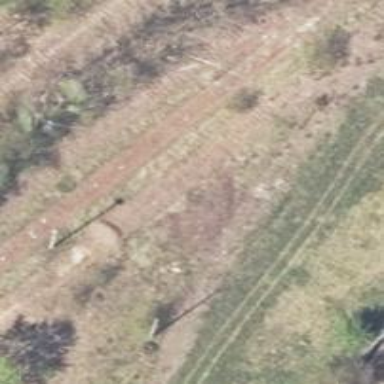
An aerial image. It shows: Disused railway spur.